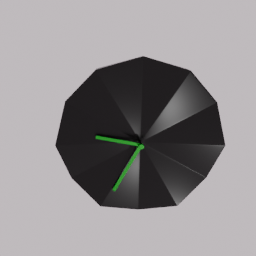
Label: appliances